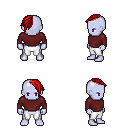
a pixel art fantasy rpg character, male body template, dark elf, purple skin, maroon long-sleeve shirt, white pants, red long mohawk hairstyle, four views (front, back, left, right), 2x2 character sprite sheet, small pixel art, hard edges, no anti-aliasing